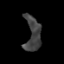
Tissue: lung
Cell type: Myeloid cells
Senescence score: 0.2176
Nuclear area (px): 509
Mean DAPI intensity: 65.965